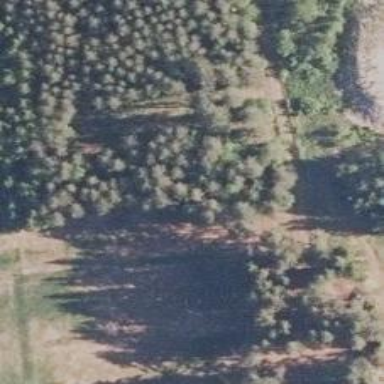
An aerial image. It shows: Disc golf hole.